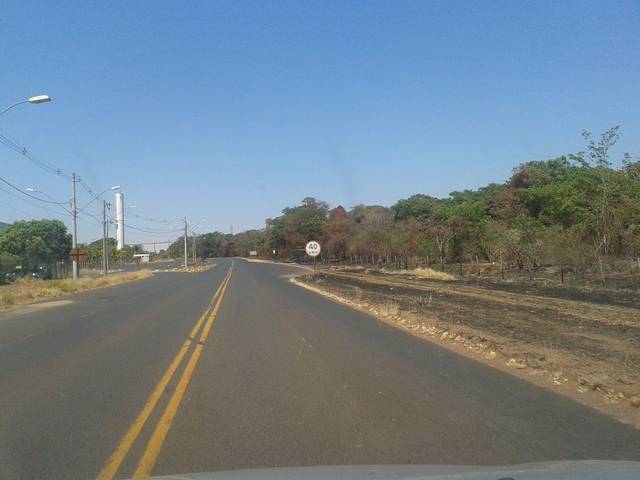
Region: Brazil
Coordinates: -18.838, -48.306